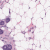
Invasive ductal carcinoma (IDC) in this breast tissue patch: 1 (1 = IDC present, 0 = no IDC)